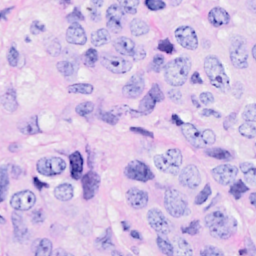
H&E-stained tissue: Breast